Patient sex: F
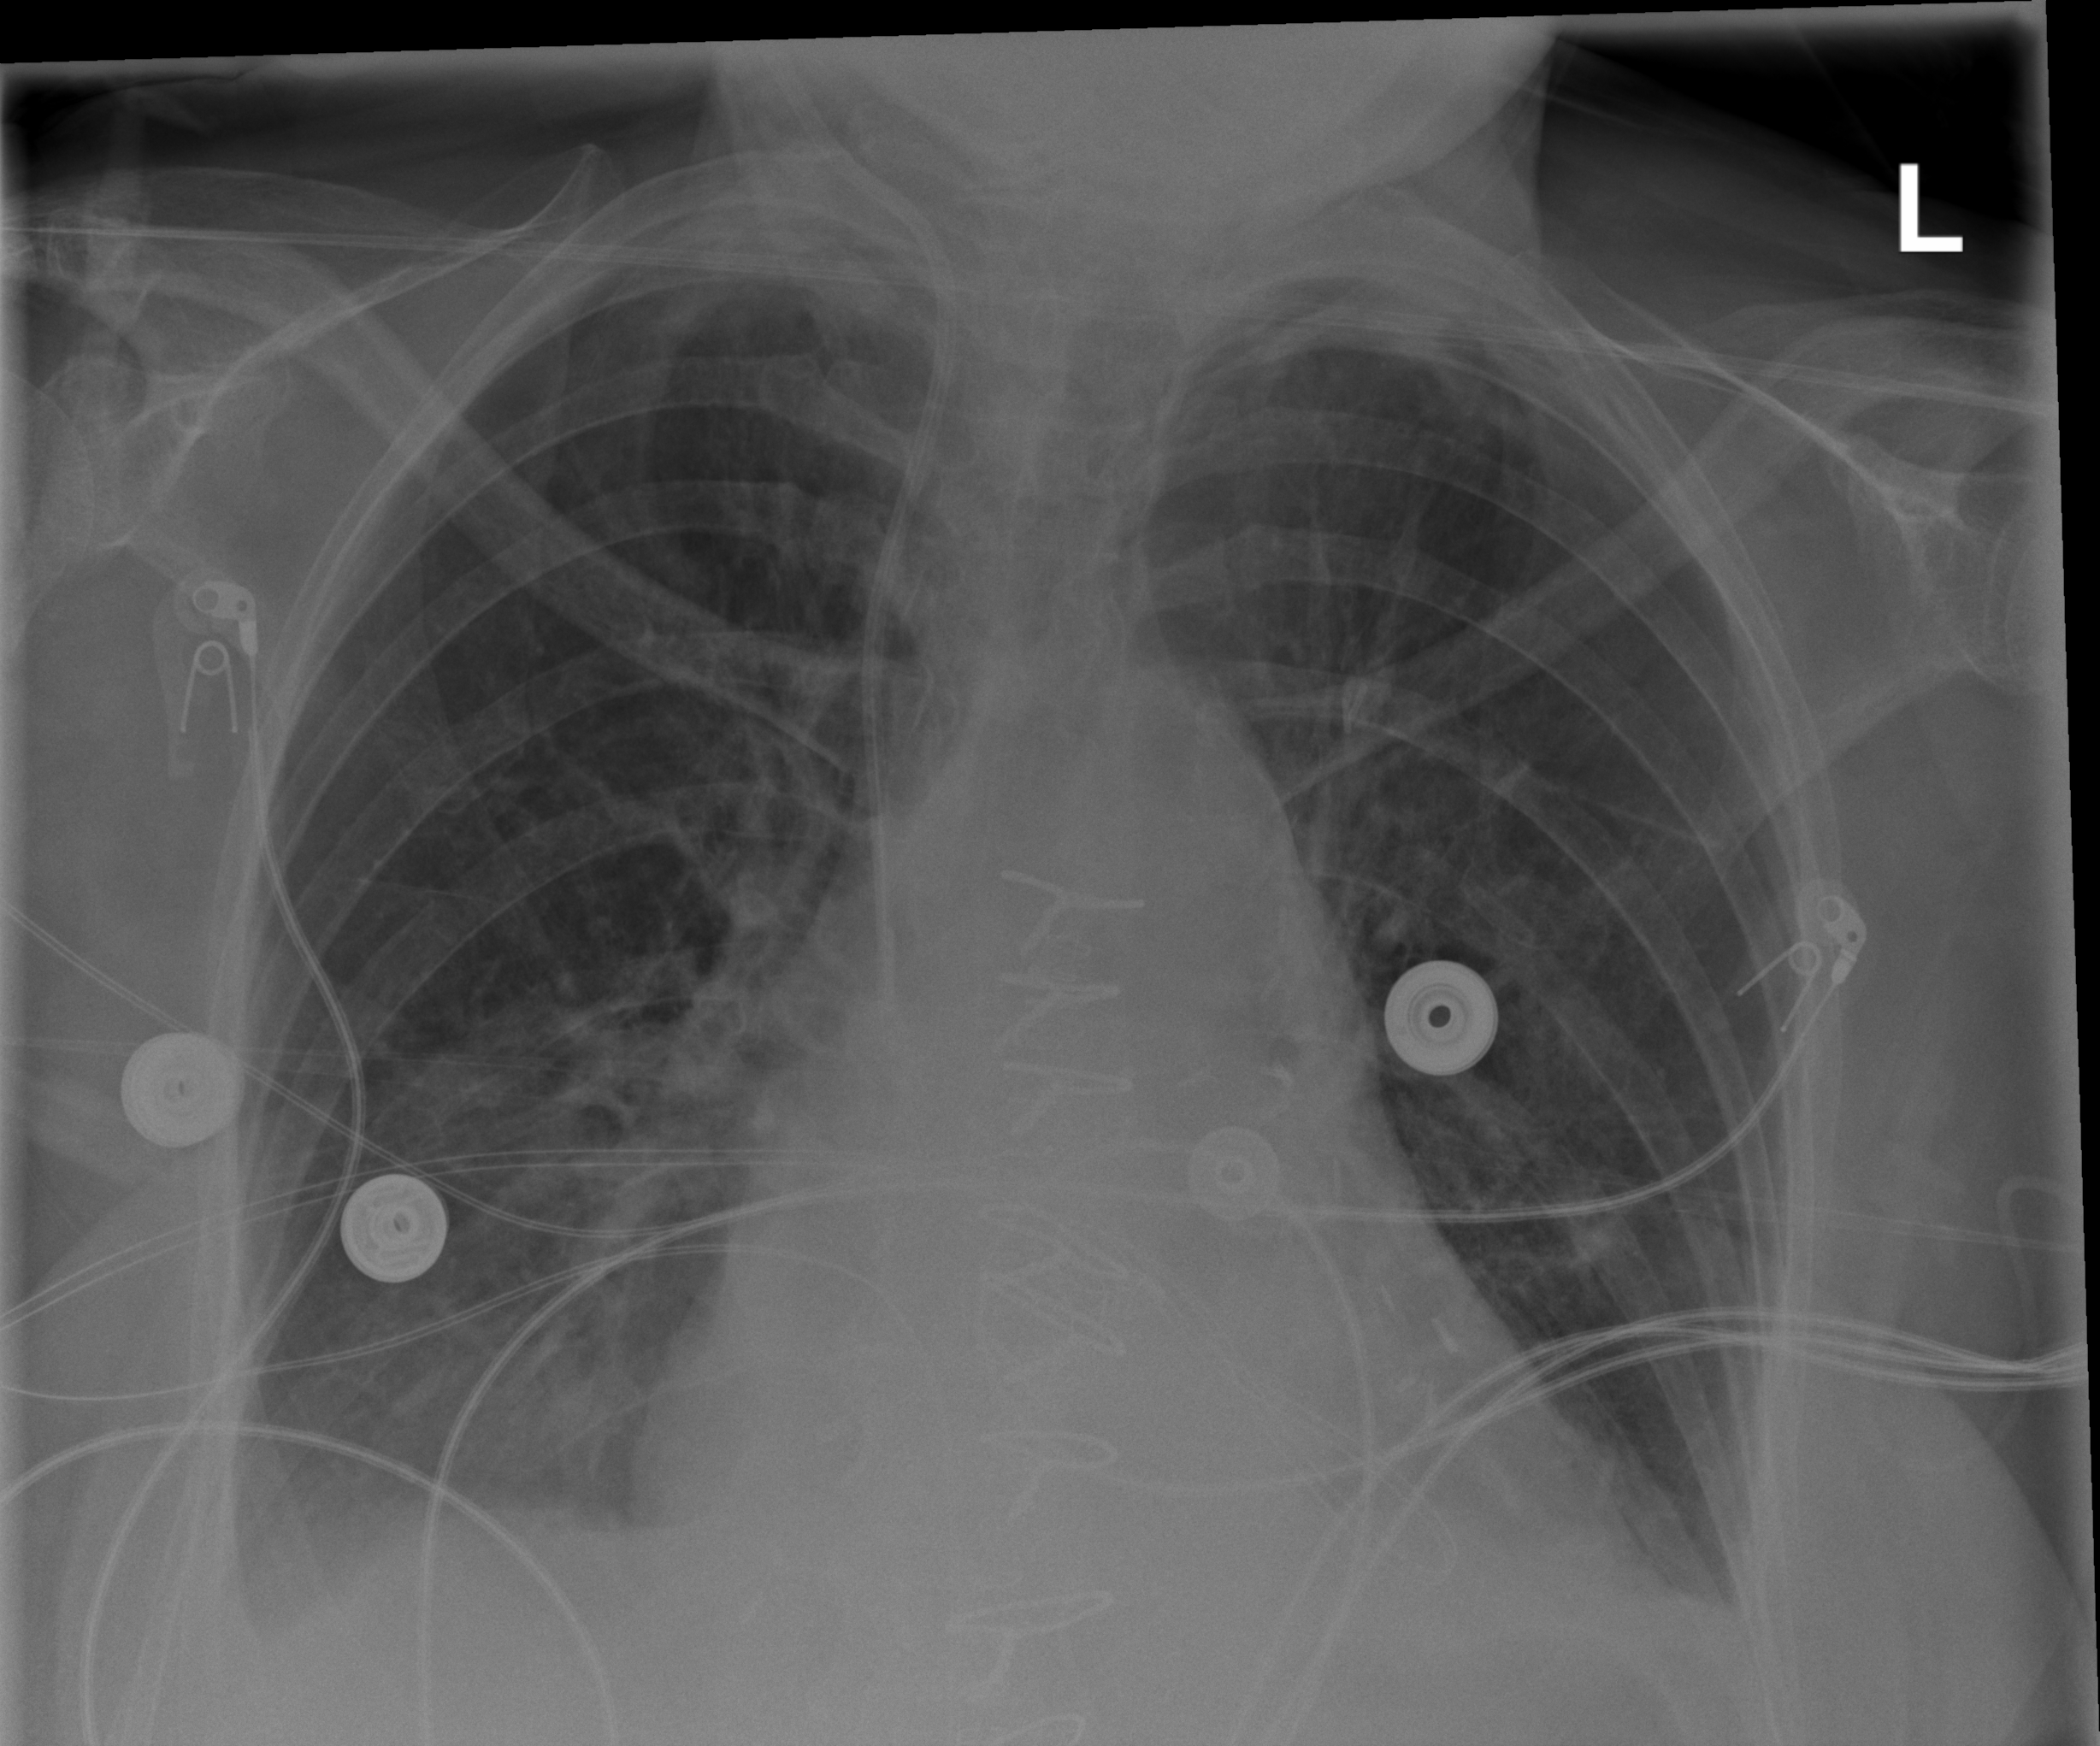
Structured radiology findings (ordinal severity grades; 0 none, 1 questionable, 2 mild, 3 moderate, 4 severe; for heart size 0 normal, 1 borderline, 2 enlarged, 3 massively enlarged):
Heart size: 1
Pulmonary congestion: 0
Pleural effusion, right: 2
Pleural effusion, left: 2
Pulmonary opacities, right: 0
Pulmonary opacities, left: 0
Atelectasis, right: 2
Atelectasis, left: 2